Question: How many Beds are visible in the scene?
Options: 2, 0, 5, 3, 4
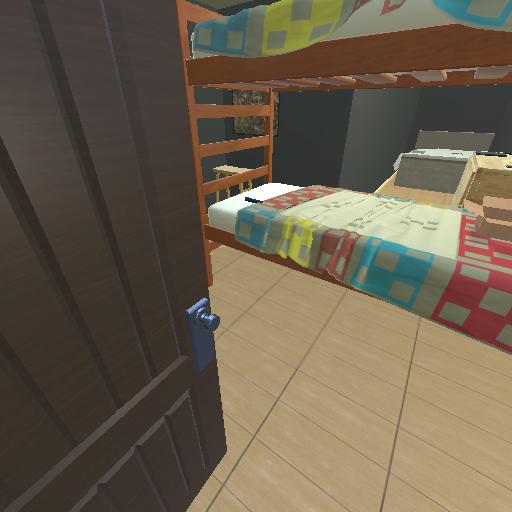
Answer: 2